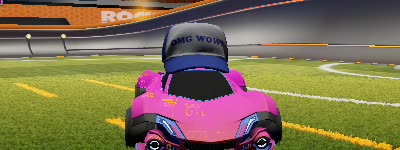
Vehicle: werewolf